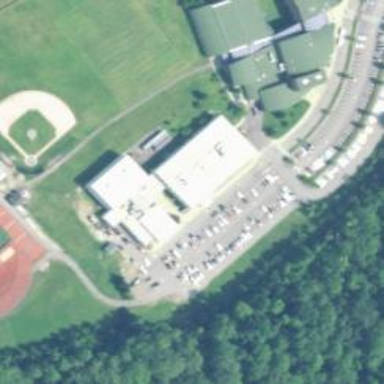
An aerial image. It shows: School.